Field crop: maize
Growth stage: 1
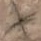
Species: salsola